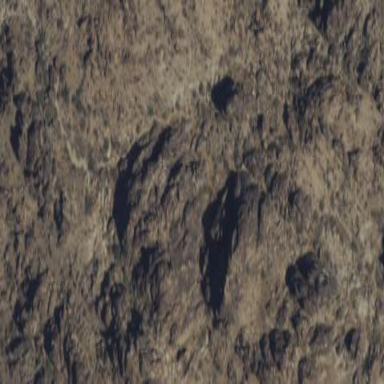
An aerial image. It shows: Landscape of bare rock.